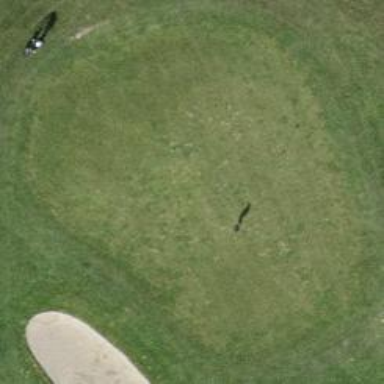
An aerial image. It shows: Picturesque green golfing area with grass land use.